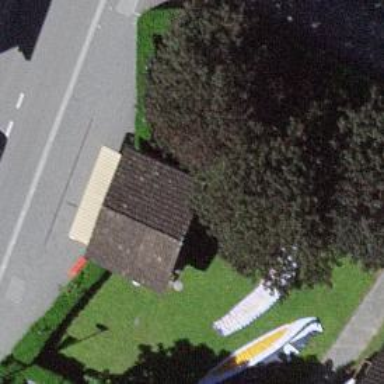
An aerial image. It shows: Kiosk.